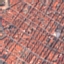
Land use / land cover class: Residential